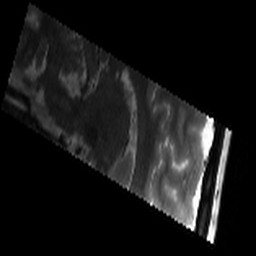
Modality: T2w
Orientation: sagittal
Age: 22
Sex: female
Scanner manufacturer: siemens
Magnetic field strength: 3 T
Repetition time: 8.02 s
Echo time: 0.08 s